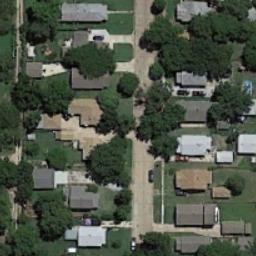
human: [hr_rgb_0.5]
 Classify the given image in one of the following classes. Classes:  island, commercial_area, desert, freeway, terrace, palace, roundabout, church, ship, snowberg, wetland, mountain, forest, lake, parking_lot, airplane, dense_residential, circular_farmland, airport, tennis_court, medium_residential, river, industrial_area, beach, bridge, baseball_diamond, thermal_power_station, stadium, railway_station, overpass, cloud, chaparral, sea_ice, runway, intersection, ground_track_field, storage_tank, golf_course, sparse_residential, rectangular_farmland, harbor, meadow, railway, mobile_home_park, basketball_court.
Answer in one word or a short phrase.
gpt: medium_residential